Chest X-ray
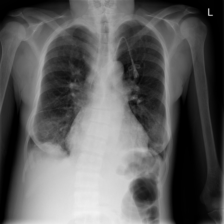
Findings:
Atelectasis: positive
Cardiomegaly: positive
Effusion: positive
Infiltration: positive
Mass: negative
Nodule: negative
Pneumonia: negative
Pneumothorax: negative
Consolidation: negative
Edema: negative
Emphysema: negative
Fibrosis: negative
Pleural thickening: negative
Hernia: negative